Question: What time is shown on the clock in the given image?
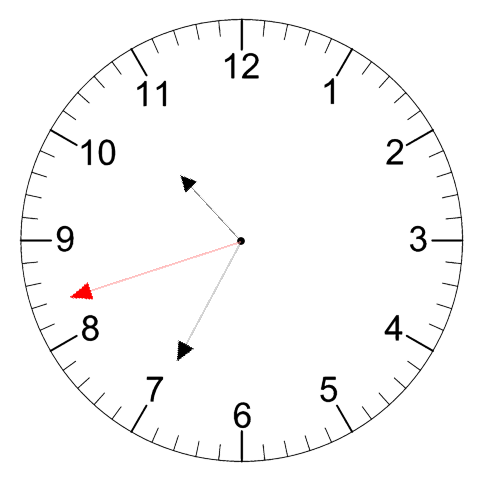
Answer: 10:34:42